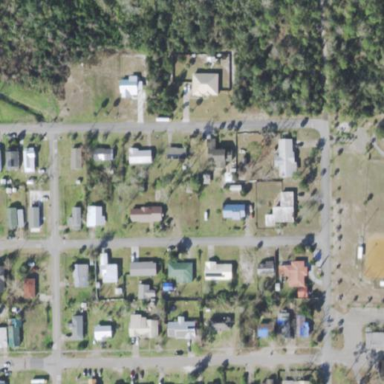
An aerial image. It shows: This residential area consists of single-family homes.